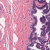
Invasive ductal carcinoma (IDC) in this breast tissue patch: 0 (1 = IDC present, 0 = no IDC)